Interaction volume radius: 10 \u00c5
Interaction volume height: 25 \u00c5
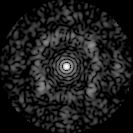
Disorder parameter: 0.7283